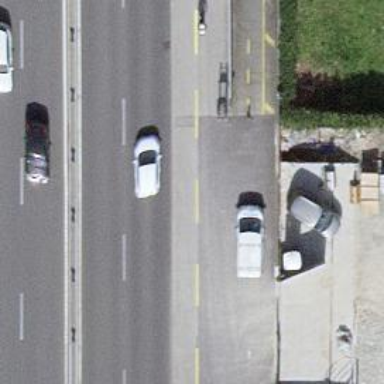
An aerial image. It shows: Cycleway.